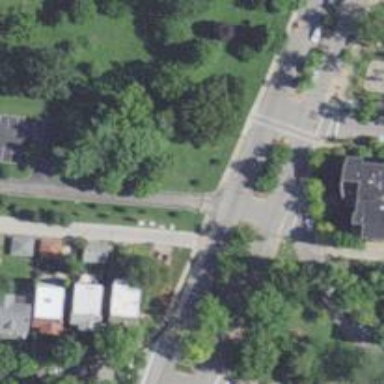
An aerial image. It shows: Alley classified as service road.